Question: I am developing an android app that uses a .db file to request and save app information.
The file that I am using it was ok, but, right now my app can't open the .db file.
Any ideas???

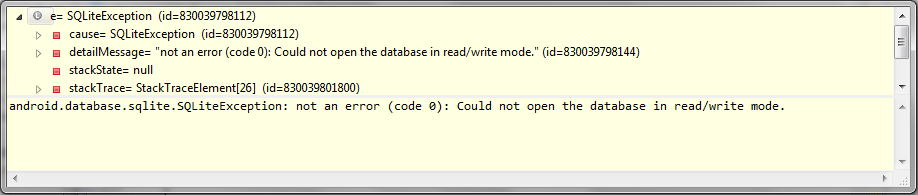
Answer: Try to change "Only Read" property in your .db file. Sometimes this problems occurs because somebody changes or manipulates the file.
Now, if you need the file only read, in code when you change "OPEN_READWRITE" to "OPEN_READONLY" property